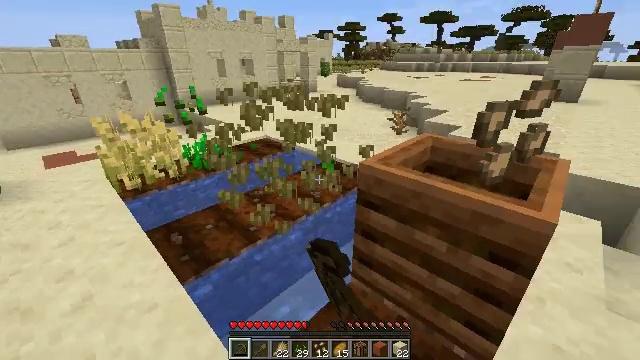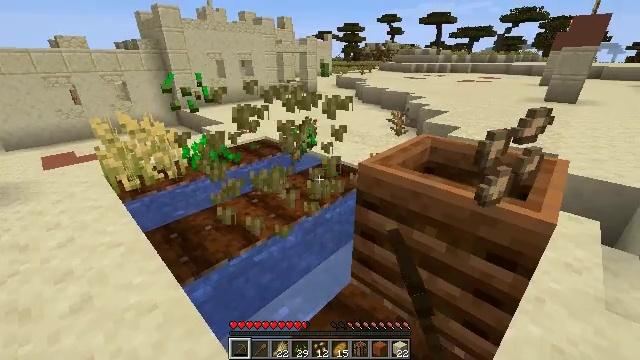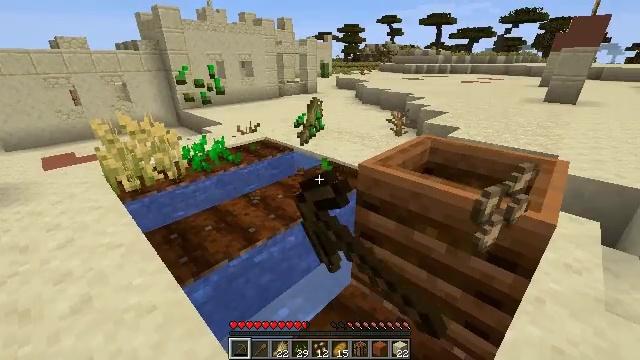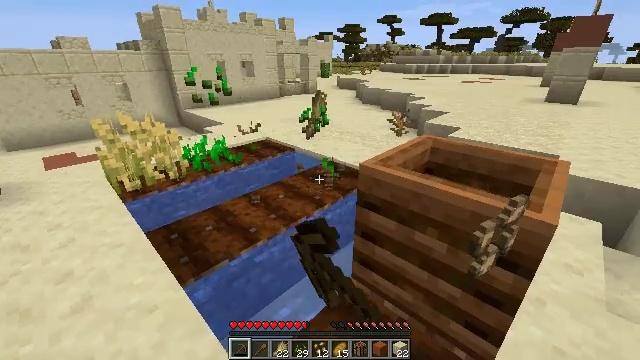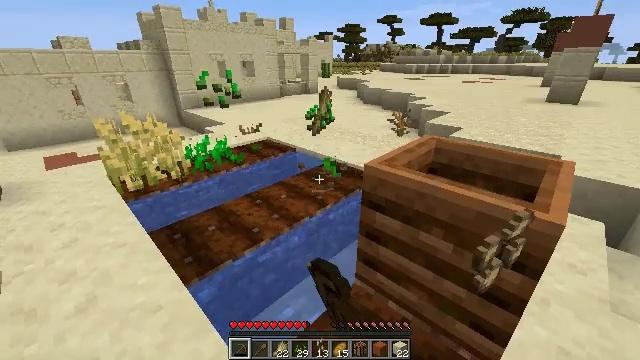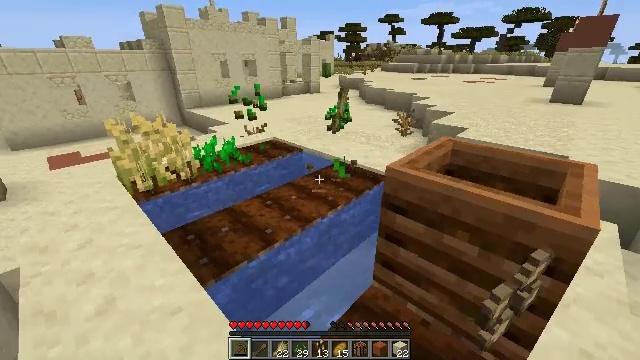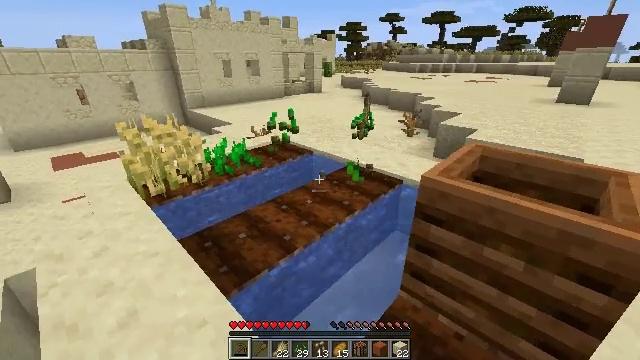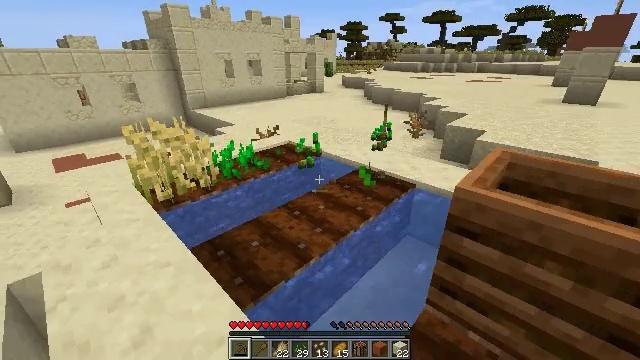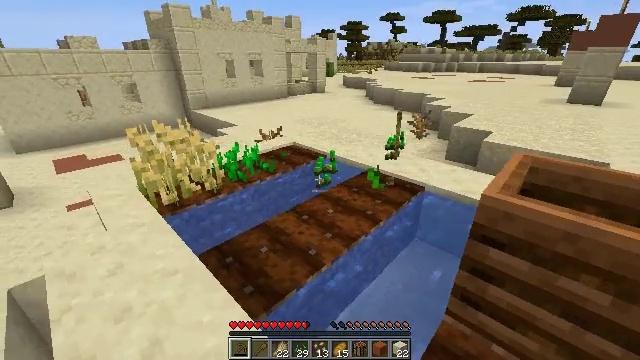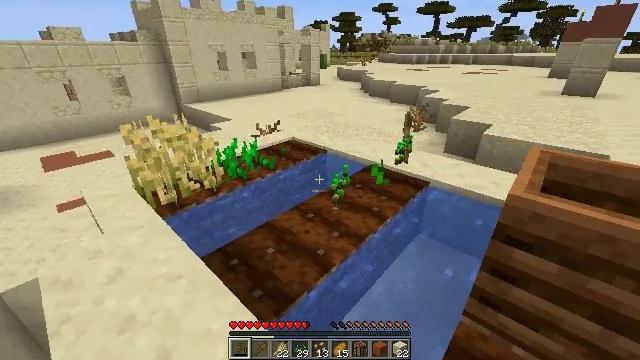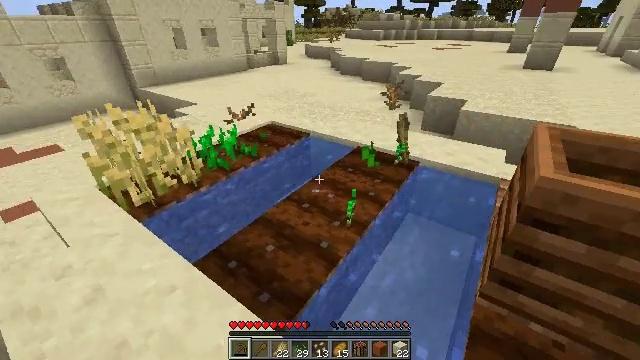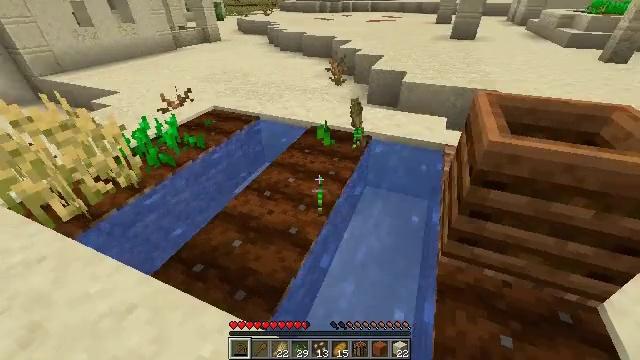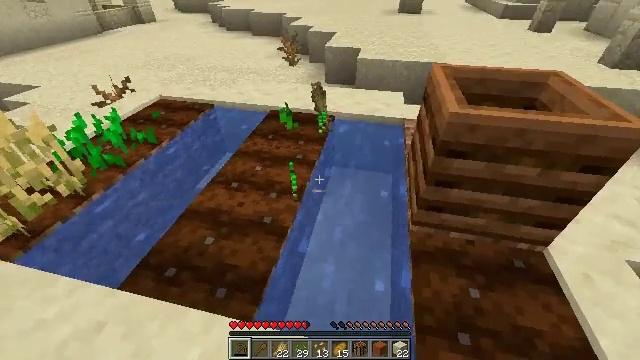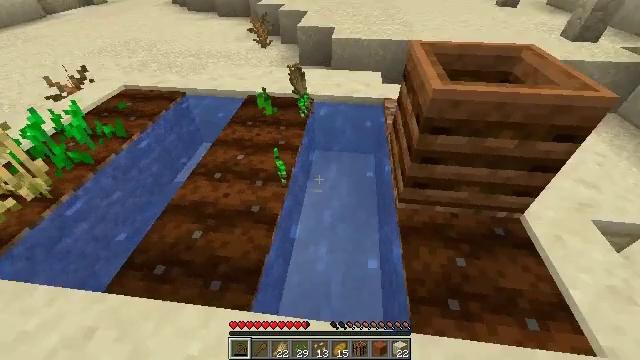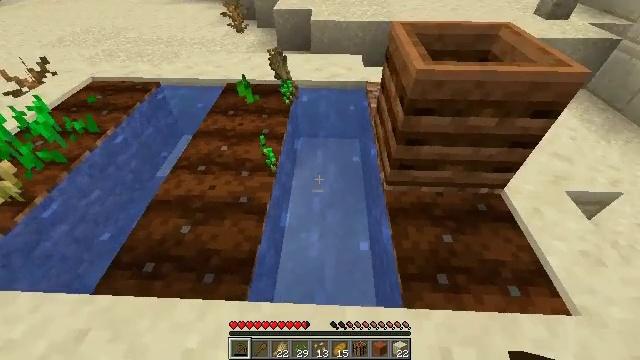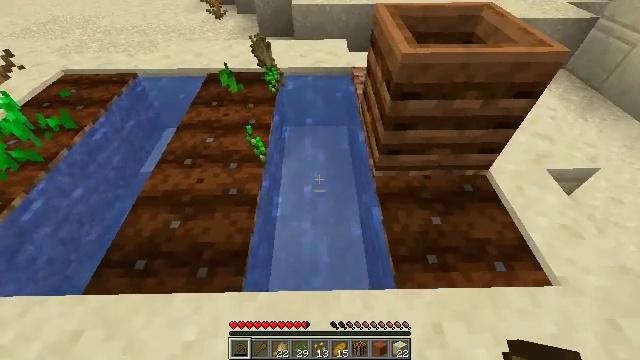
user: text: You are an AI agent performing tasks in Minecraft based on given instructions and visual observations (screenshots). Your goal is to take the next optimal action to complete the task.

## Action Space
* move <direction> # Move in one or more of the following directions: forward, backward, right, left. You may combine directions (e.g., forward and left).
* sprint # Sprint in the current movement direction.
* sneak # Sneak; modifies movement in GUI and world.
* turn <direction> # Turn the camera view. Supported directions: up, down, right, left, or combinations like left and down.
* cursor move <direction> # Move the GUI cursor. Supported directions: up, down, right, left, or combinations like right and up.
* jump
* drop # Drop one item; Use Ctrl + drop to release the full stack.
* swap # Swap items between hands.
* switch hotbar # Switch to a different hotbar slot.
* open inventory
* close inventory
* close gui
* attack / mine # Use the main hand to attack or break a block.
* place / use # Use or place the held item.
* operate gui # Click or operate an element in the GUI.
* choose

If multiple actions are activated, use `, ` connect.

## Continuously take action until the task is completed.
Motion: motion action
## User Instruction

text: Mine the melon stem to gather resources.
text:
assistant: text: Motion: attack / mine
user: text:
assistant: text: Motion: attack / mine
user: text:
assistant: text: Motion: attack / mine
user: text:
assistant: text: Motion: move left
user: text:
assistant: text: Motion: move left
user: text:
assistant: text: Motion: move forward and move left
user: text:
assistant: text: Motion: move forward and move left
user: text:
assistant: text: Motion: move forward and move left
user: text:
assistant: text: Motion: move forward and move left, turn right and down
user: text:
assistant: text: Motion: move forward and move left, turn right and down
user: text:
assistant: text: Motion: turn right and down
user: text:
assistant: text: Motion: turn right and down
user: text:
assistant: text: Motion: turn right and down
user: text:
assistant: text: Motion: turn right and down
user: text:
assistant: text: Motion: turn right and down
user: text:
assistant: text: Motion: turn right
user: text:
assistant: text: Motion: move left
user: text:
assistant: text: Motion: move left
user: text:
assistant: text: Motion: move forward and move left, turn up
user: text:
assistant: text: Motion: move forward and move left, turn up
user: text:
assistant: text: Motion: move forward, turn up
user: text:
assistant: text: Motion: move forward, turn up
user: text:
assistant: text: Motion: move forward, turn left and up
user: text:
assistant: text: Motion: move forward, turn left
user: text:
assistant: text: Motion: move forward, turn left
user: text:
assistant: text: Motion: move forward
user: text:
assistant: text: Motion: move forward
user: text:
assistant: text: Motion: move forward
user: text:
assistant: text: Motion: move forward
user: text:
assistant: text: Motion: move forward